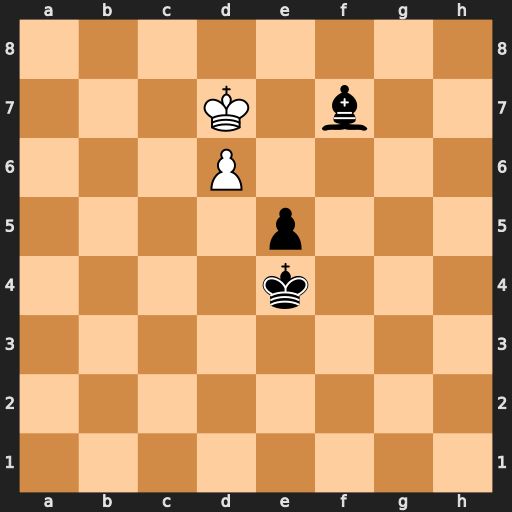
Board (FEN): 8/3K1b2/3P4/4p3/4k3/8/8/8
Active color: w
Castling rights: -
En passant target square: -
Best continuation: Ke7 Bb3 d7